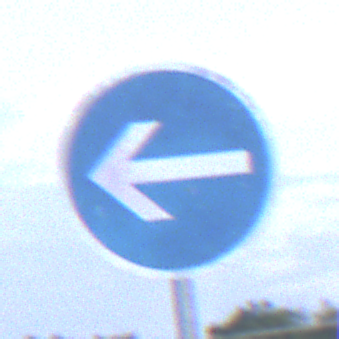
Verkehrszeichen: VorgeschriebeneFahrtrichtungHierLinks
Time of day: SunriseSunset
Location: Outdoor (Suburban)
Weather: PartlyCloudy
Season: NotSpecified
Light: Natural